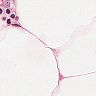
Metastatic tissue present: no